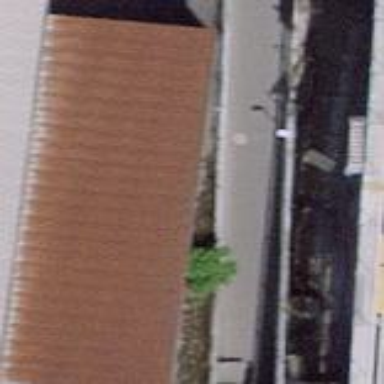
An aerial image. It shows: View of roof of building.